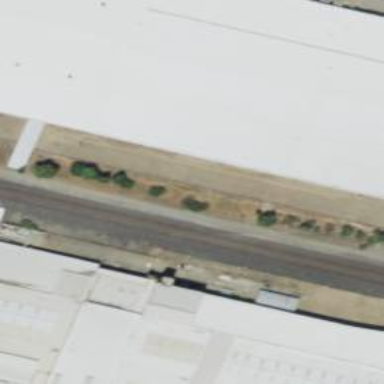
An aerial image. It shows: Abandoned railway siding.